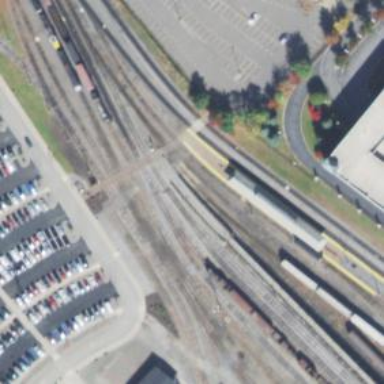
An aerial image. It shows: Crossing for the railway.